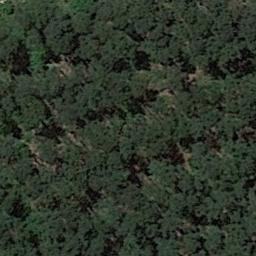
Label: forest